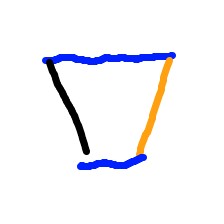
Shape: trapezoid